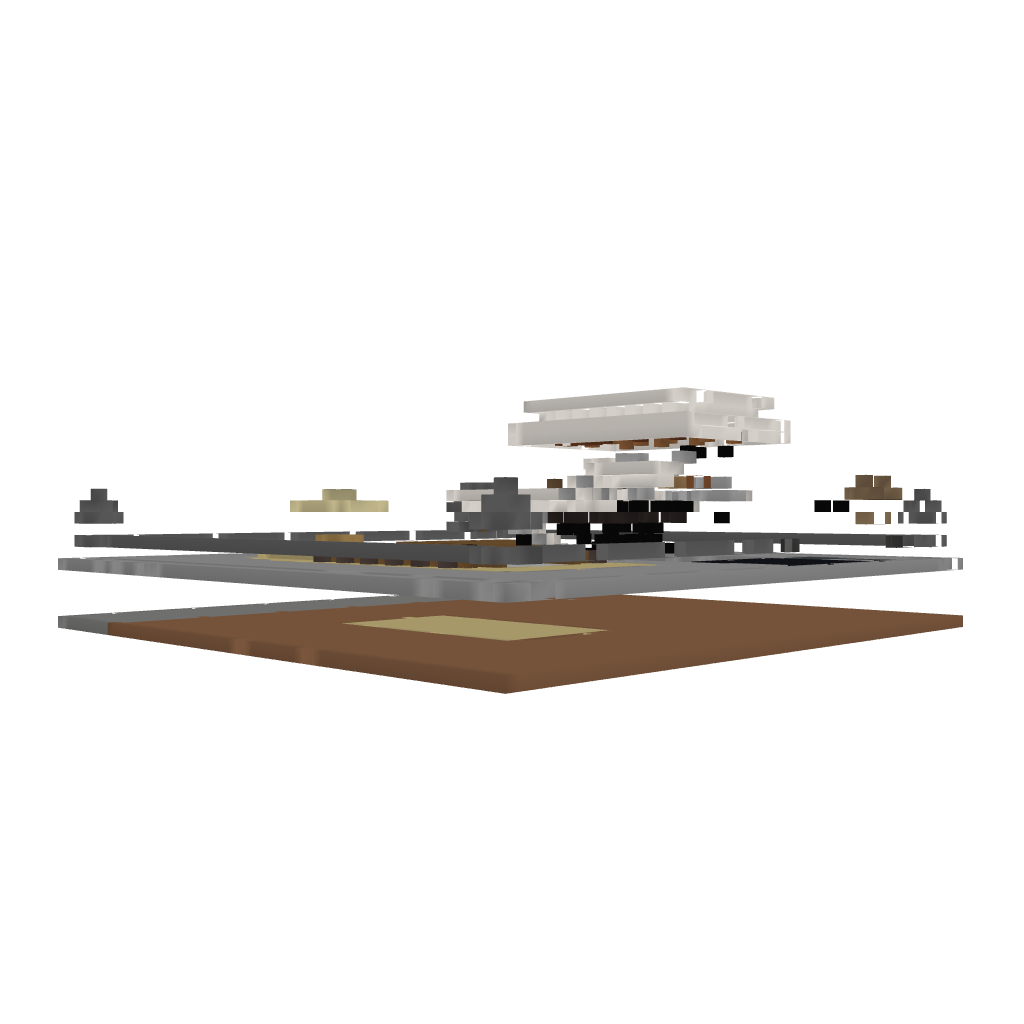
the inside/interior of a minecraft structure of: Swimming pool house